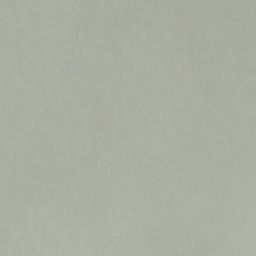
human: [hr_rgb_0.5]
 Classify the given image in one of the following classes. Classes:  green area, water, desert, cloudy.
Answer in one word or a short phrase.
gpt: cloudy